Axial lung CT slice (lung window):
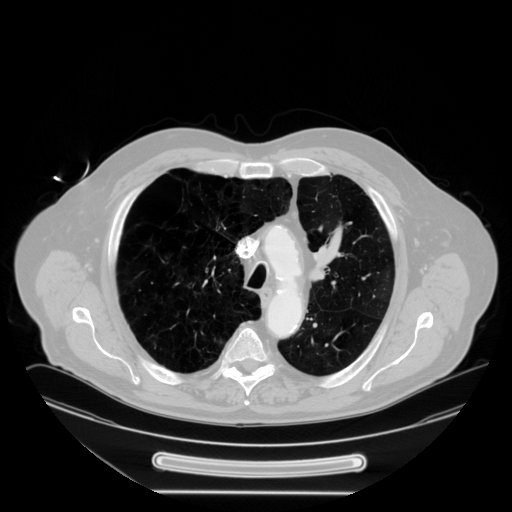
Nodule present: no